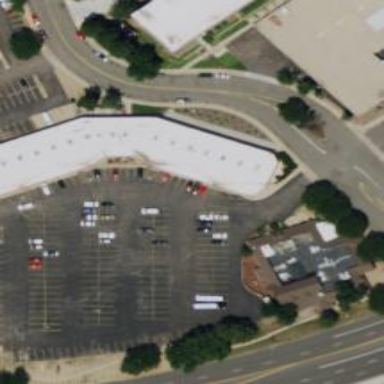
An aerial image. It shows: Convenience shop.